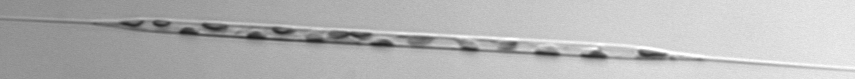
Label: Rhizosolenia